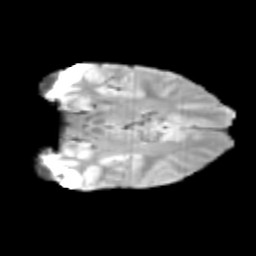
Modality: T2w
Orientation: coronal
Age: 11
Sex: male
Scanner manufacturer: siemens
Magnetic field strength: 3 T
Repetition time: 3.8 s
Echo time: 0.07 s